Aerial crown-view tile of a tropical tree (Barro Colorado Island, Panama), acquired 20250818:
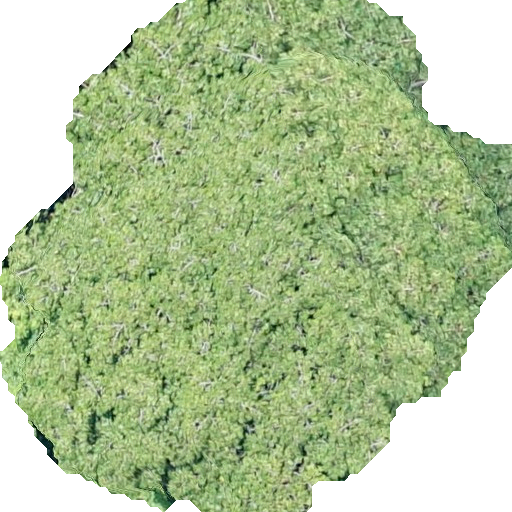
Species: Virola surinamensis
GBIF accepted scientific name: Virola surinamensis
Crown area: 294.531 m²